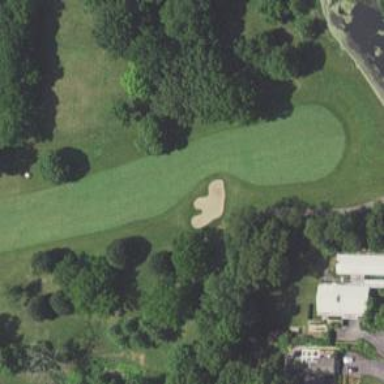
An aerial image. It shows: Grassy area designated as golf fairway.